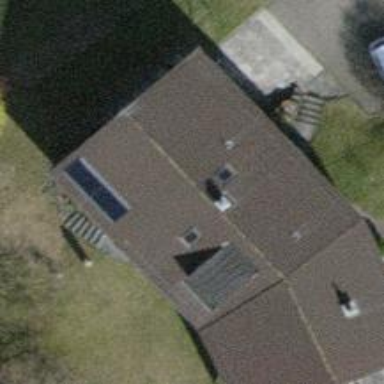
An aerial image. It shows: Detached building.